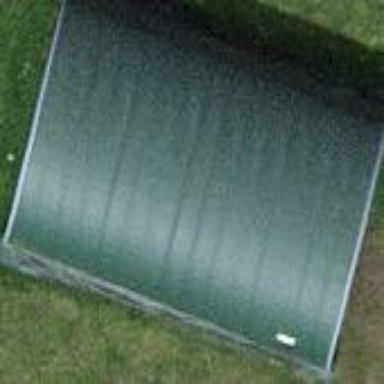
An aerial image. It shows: Shed.